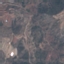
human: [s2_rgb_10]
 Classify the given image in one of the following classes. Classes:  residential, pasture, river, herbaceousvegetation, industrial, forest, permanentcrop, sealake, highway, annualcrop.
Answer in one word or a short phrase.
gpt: HerbaceousVegetation